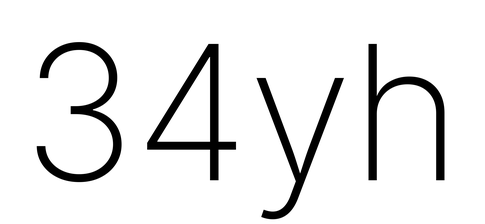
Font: Inter_ExtraLight